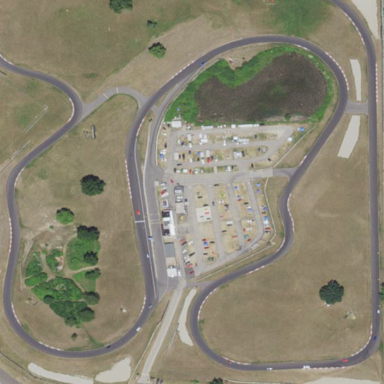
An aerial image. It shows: Motor sport raceway.